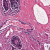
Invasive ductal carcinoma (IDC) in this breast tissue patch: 0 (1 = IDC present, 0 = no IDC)